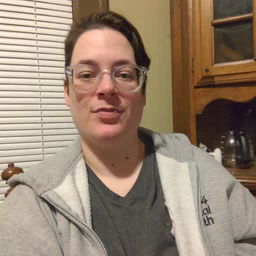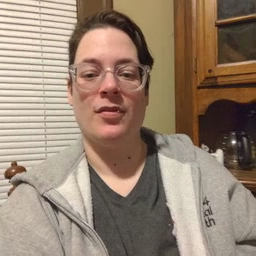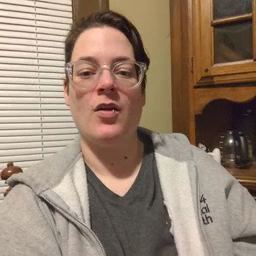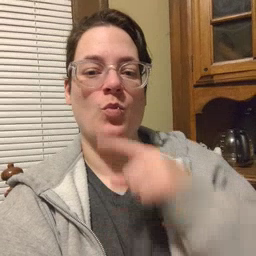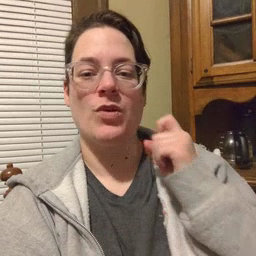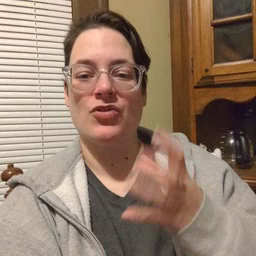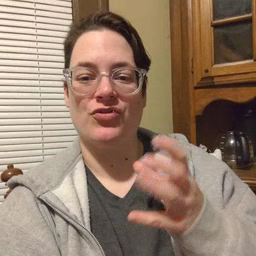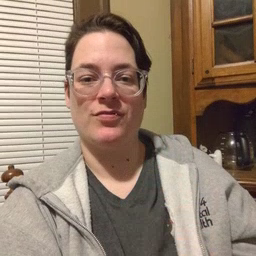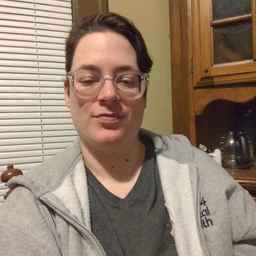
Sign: dryer